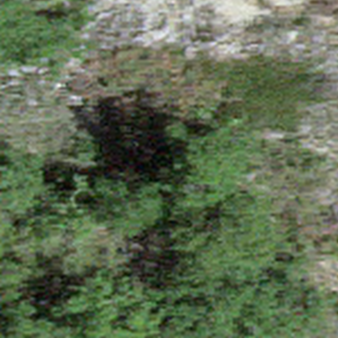
Label: other